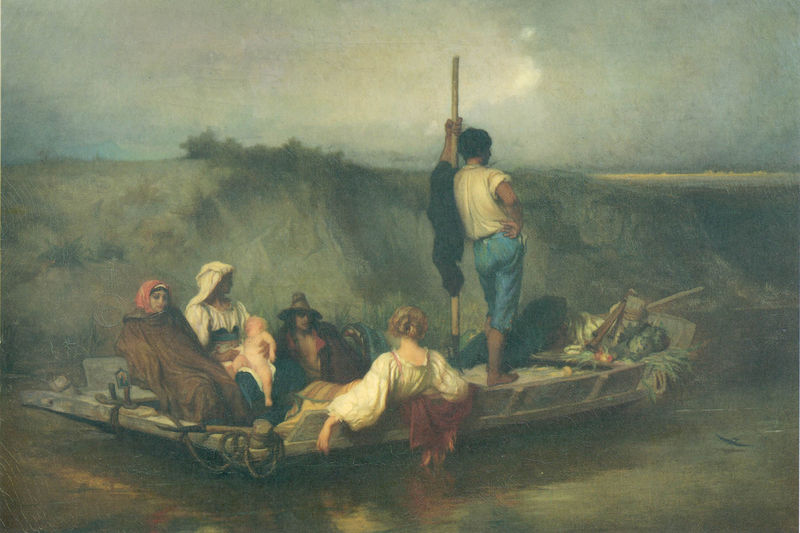
Titel: La malaria
Künstler: Ernest Hébert
Standort: Paris
Institution: Musée d'Orsay
Schlagwörter: berg, blau, dunkel, felsen, gemälde, gruppe, himmel, mann, meer, nackt, schatten, umhang, vogel, wasser, weiß, wolken, bäume, fluss, frauen, gelb, grün, landschaft, menschen, ocker, sand, see, sitzen, teich, ufer, abend, braun, frau, frisur, grau, haar, hut, hüte, kleid, licht, männer, nacht, orange, rücken, schwarz, gras, obst, rasen, rot, schleier, tuch, wiese, wolke, beige, haube, leute, hemd, hose, arm, arme, bluse, stehen, bild, holland, erde, feld, ferne, gräser, horizont, morgen, spiegelung, weide, gebüsch, gewässer, kanal, sonne, sträucher, wasserspiegelung, insel, gewand, mantel, sitzend, stehend, strick, decke, familie, gewänder, kind, pflanze, pflanzen, bauern, boot, kahn, kinder, paddel, ruder, stock, gemüse, apfel, äpfel, dutt, küste, schiff, wellen, stab, mast, schiffer, gepäck, düne, dunst, nebel, ausflug, baby, bank, arbeiter, damm, wagen, böschung, schiffbruch, tau, essen, kopftuch, junge, trübe, warten, reflexion, taue, flucht, ebbe, zwiebel, ärmlich, knabe, zigeuner, neblig, amme, seil, kleinkind, fahren, entspannt, weß, jüngling, frisue, moor, floss, kopftücher, uferböschung, torf, fähre, stange, fjord, küset, sitzbank, schaufel, spaten, säugling, bootsfahrt, flussufer, nachen, sitzbänke, staken, passagiere, fährmann, überfahrt, zwiebeln, prallhang, proviant, trist, barke, büschung, schwalbe, torfstecher, flößer, bake, trübheit, stake